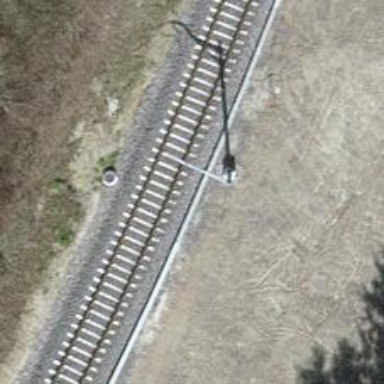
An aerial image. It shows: Single railway track with electrification through contact line.